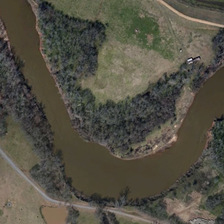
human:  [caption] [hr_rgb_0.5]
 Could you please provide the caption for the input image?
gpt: many green trees and meadows are in two sides of a curved river .

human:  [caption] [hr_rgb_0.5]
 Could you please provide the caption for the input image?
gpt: many green trees and meadows are in two sides of a curved river .

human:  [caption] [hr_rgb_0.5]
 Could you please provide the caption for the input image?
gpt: many green trees and meadows are in two sides of a curved river .

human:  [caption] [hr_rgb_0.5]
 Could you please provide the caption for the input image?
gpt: many green trees and meadows are in two sides of a curved river .

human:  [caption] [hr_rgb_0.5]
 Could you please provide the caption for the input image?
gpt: many green trees and meadows are in two sides of a curved river .